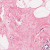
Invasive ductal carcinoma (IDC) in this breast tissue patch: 0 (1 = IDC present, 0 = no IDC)